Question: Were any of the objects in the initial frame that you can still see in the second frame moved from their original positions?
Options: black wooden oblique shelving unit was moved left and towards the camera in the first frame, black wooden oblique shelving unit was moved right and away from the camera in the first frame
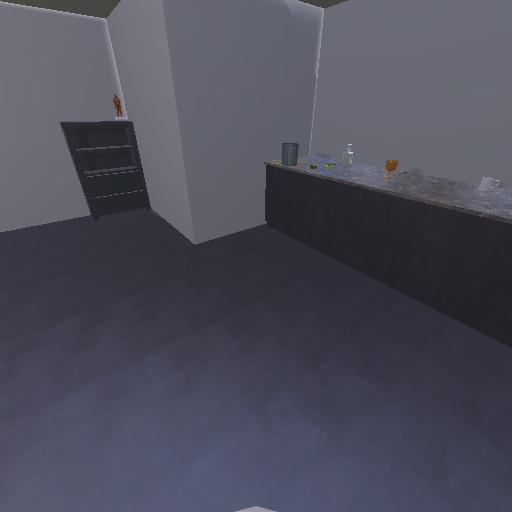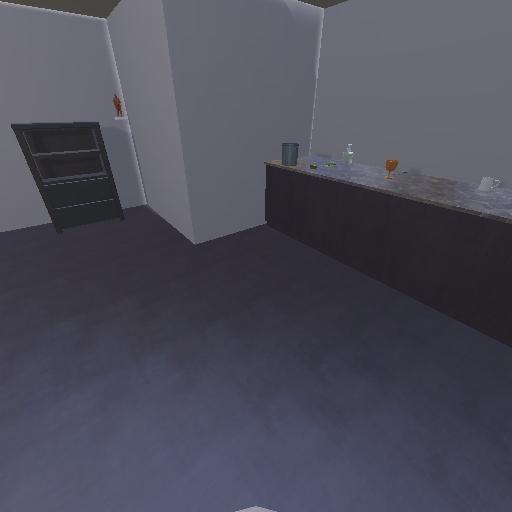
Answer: black wooden oblique shelving unit was moved left and towards the camera in the first frame